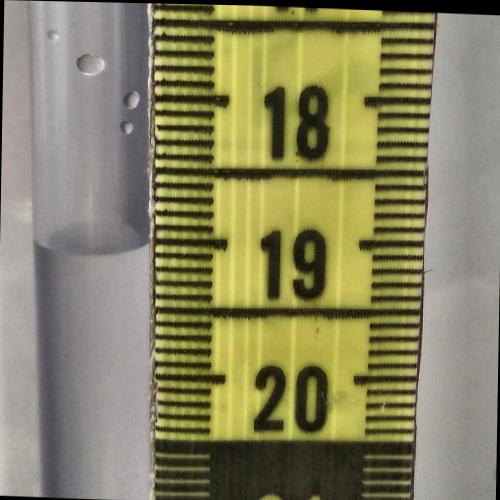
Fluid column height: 19.0 cm